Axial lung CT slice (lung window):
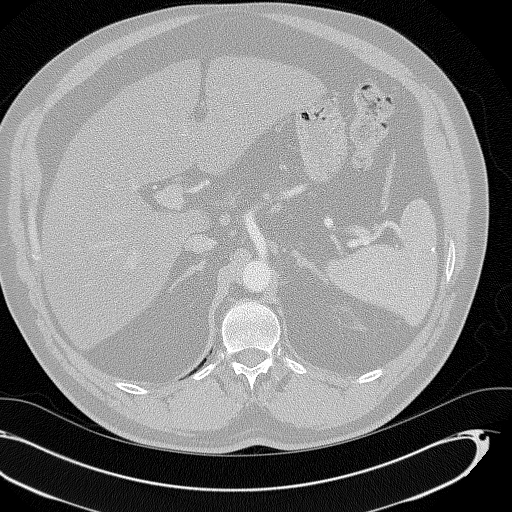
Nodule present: no